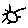
Label: sun